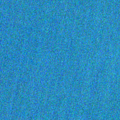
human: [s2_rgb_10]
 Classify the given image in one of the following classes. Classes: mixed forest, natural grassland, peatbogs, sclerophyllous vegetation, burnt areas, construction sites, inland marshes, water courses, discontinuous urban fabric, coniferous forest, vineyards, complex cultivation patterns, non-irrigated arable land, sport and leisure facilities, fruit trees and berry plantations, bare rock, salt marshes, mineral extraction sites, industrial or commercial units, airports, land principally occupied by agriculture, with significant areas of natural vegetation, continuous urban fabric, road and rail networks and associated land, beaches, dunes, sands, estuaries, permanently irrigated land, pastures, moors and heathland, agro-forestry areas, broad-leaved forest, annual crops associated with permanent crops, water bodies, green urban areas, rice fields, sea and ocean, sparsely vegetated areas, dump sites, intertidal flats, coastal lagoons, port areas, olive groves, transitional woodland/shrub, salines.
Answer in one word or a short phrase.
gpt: sea and ocean